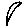
Label: moon